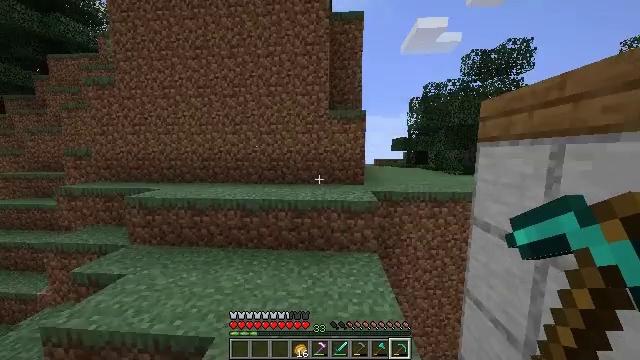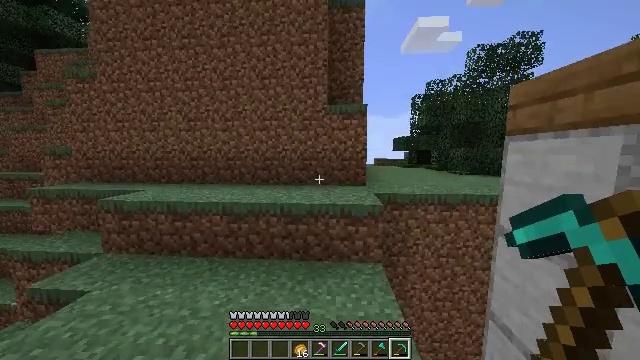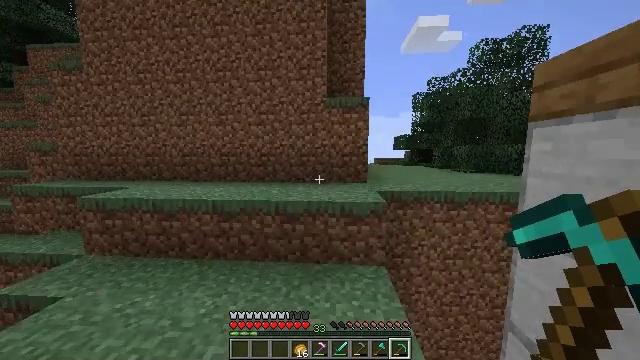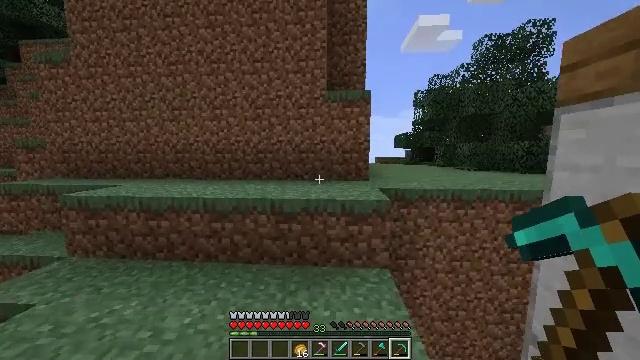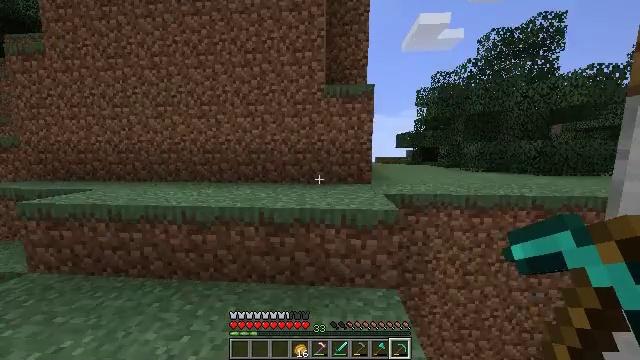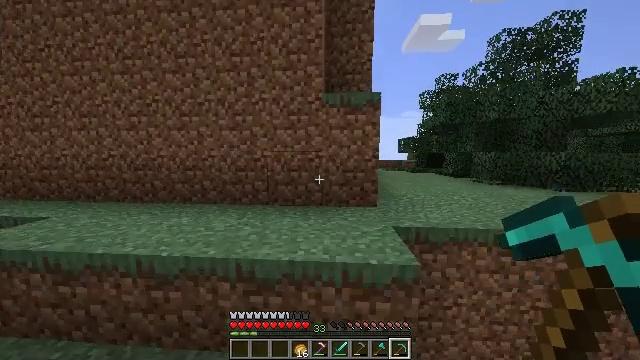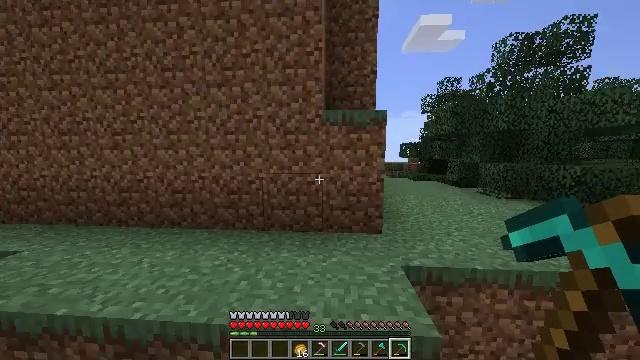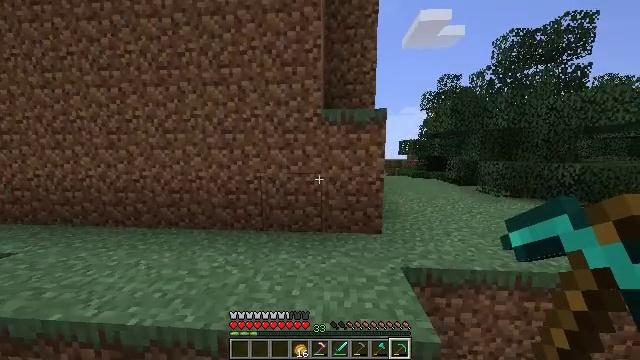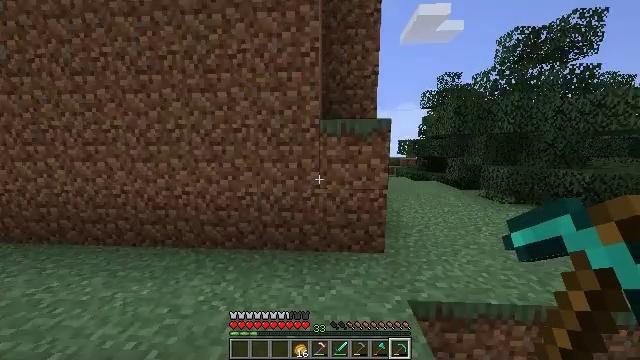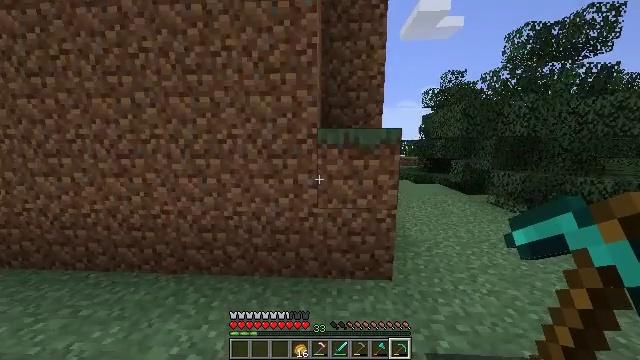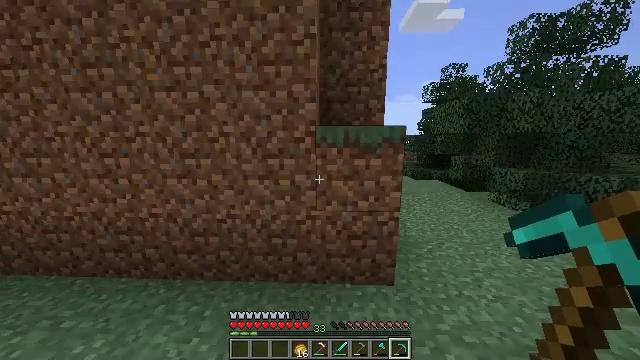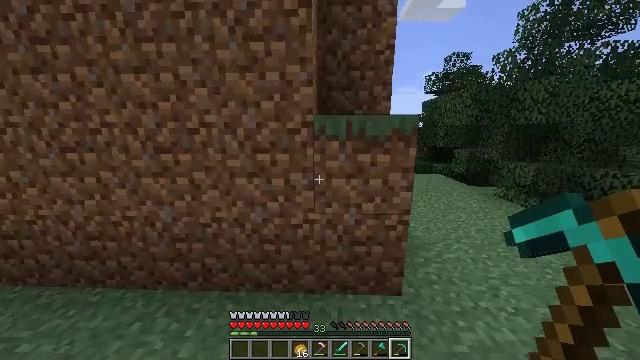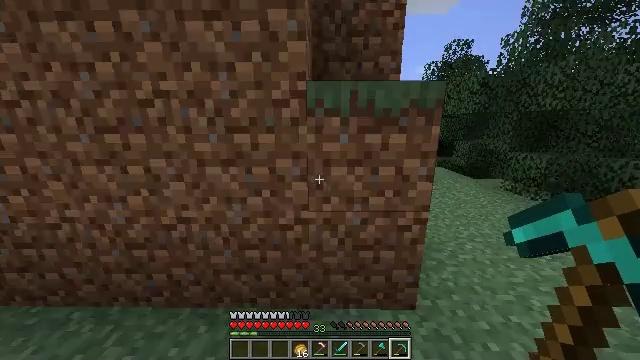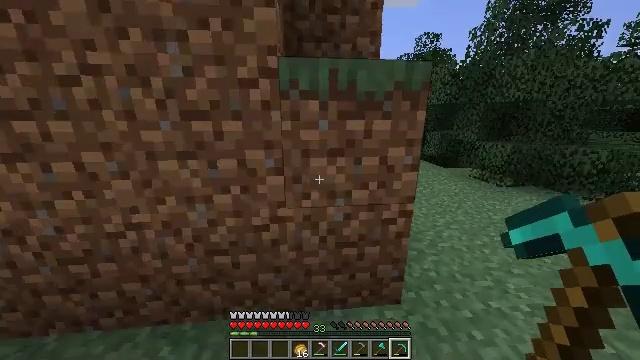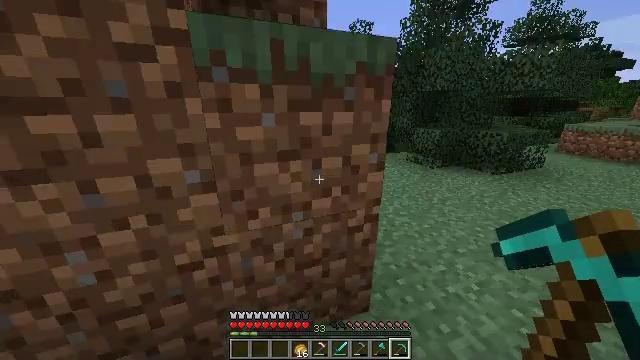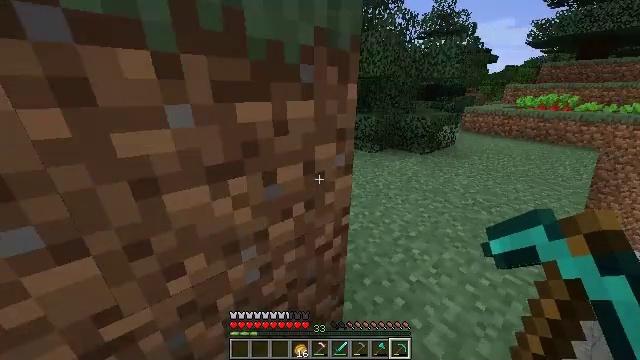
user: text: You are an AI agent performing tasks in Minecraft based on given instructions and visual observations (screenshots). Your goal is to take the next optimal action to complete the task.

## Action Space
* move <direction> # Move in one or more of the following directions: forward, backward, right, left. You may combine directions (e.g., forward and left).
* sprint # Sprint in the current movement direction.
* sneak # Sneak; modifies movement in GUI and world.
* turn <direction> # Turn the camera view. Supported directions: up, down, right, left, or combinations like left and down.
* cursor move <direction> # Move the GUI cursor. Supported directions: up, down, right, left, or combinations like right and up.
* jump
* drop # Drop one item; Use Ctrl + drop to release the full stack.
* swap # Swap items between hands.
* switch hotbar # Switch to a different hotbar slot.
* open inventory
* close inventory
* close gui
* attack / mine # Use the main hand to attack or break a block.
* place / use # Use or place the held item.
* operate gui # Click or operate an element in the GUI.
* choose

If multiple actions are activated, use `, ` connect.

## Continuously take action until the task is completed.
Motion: motion action
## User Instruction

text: Dig up carrots from the soil.
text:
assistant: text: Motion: move forward, jump
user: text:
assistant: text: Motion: move forward, jump
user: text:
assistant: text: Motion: move forward, jump
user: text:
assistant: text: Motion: move forward, jump
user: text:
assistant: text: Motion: move forward, jump
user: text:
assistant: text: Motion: move forward, sprint, jump
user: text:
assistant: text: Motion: move forward, sprint, jump
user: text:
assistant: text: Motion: move forward, sprint, turn down, jump
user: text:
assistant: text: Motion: move forward, sprint, jump
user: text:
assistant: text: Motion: move forward, sprint, turn down, jump
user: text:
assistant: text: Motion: move forward, turn down, jump
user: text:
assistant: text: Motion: move forward, turn right and down, jump
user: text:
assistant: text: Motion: move forward, turn right and down, jump
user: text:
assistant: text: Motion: move forward, turn right and down
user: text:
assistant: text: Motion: move forward, turn right and down
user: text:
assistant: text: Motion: move forward, turn right
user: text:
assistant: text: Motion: move forward, turn right
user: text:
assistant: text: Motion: no_op
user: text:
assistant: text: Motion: no_op
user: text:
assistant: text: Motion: no_op
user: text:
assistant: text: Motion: no_op
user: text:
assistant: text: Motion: move forward, turn right
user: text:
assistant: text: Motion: move forward, turn right and down
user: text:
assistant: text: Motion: move forward, turn right
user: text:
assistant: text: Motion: move forward, turn right and up
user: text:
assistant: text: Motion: move forward, sprint, turn right and up
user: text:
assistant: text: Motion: move forward, sprint, turn right and up
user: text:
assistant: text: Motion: move forward, sprint, turn up
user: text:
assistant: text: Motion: move forward, sprint
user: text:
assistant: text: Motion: move forward, sprint